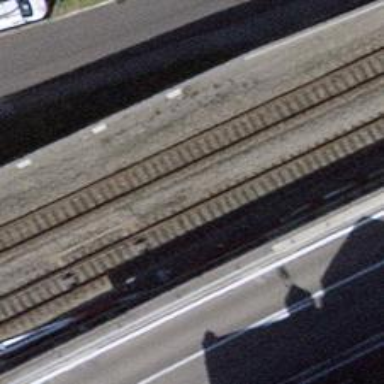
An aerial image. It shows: Railway with electrified contact lines.